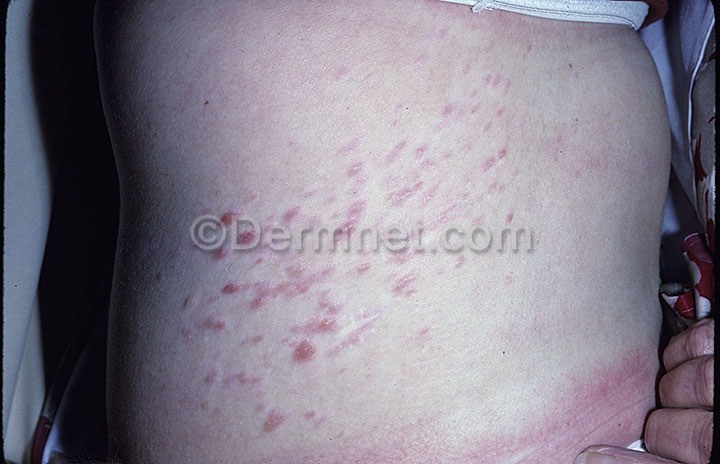
Disease: Seborrheic Keratoses and other Benign Tumors